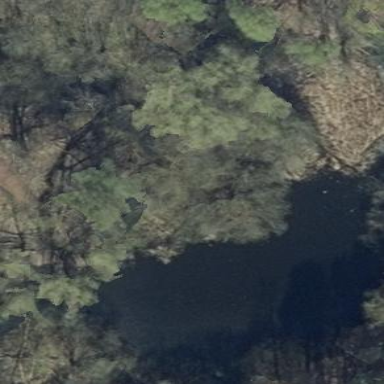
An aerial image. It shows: Pond with natural water.